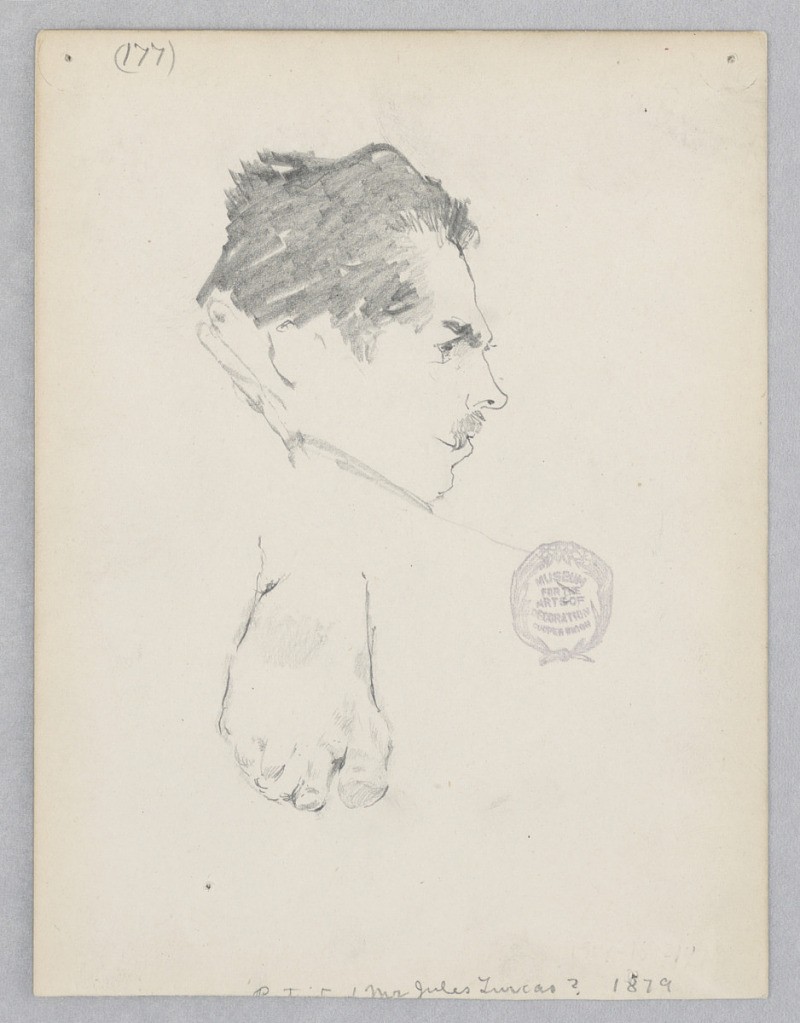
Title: Man
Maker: Robert Frederick Blum, American, 1857–1903
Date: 1879
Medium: Graphite on wove paper
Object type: Drawing
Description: Sketch of a man figure in profile.